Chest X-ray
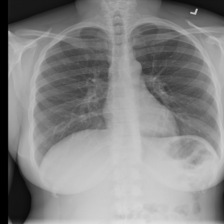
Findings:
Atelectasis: negative
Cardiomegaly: negative
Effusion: negative
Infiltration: positive
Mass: negative
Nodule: negative
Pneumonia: negative
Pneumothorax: negative
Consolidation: negative
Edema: negative
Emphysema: negative
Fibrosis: negative
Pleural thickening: negative
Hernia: negative